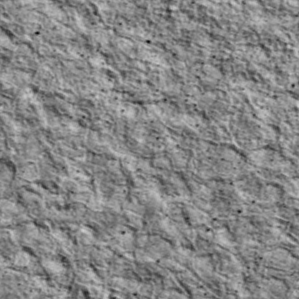
Label: non_frost